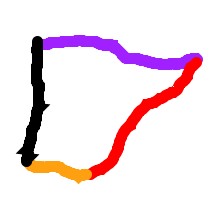
Shape: trapezoid